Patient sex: M
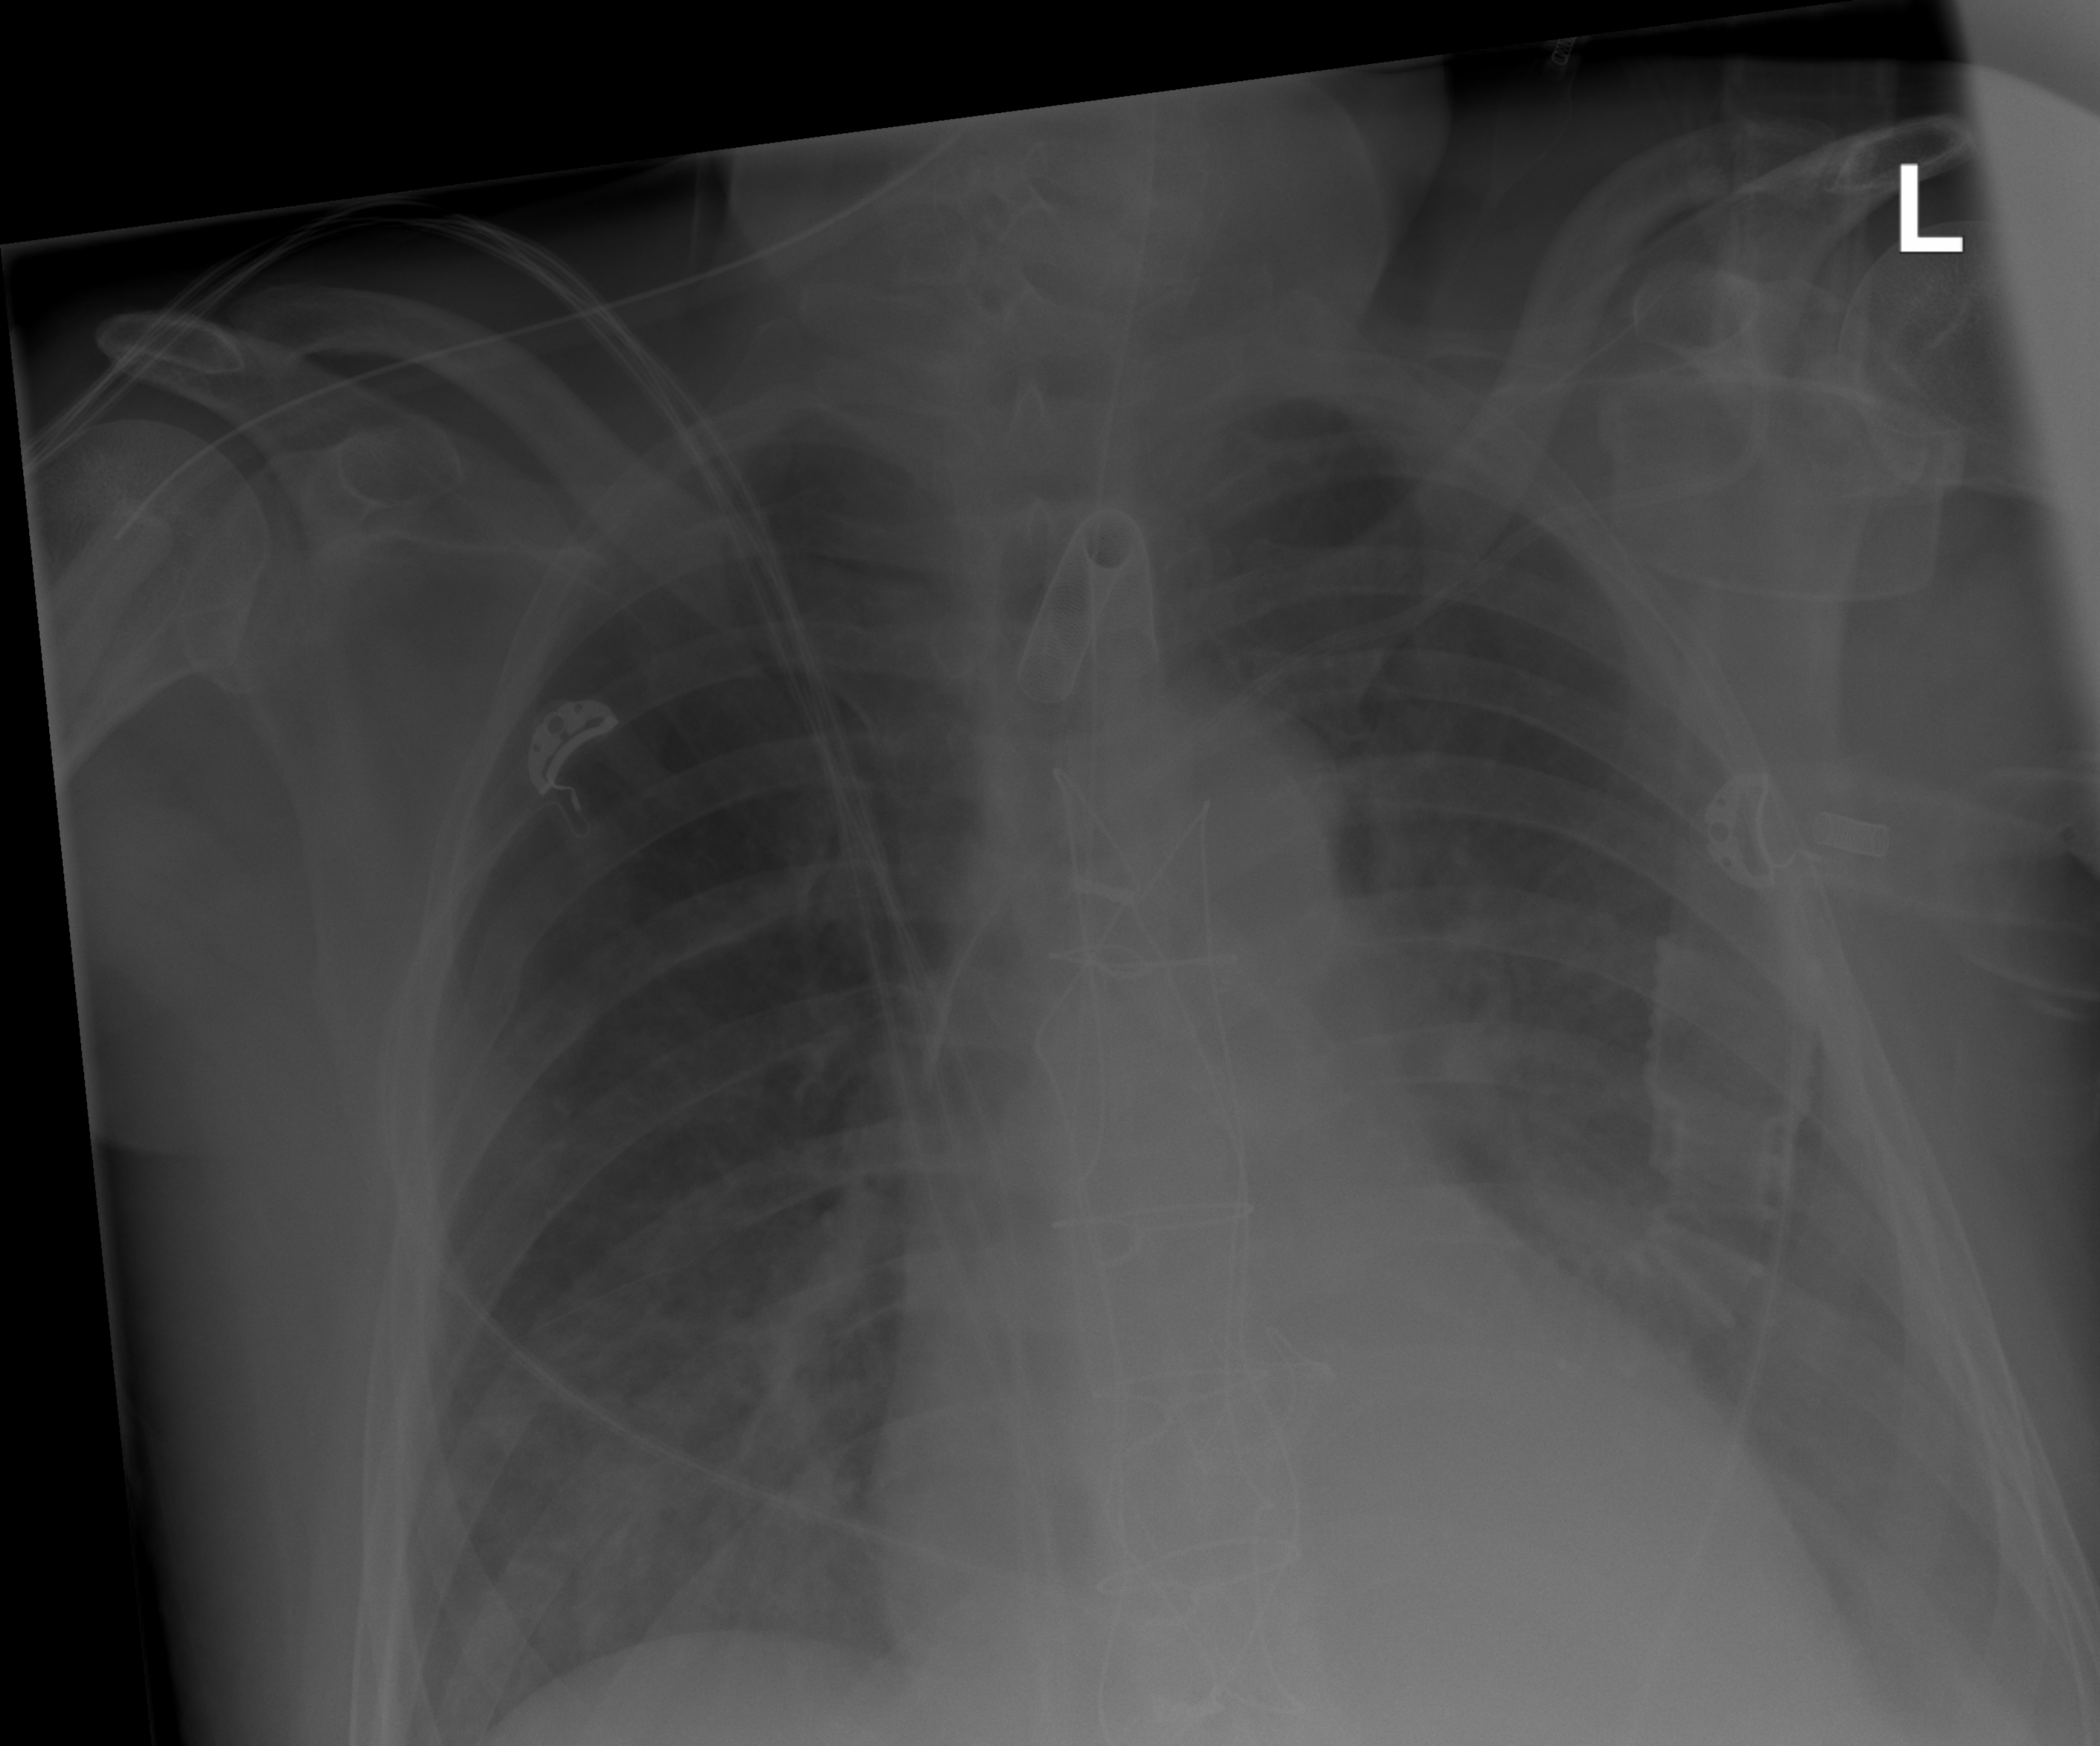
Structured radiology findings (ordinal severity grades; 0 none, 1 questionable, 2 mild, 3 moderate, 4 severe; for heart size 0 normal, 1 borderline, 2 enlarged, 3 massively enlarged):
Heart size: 2
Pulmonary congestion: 2
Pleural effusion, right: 0
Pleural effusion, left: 2
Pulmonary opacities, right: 0
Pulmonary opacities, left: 0
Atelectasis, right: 0
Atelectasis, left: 0